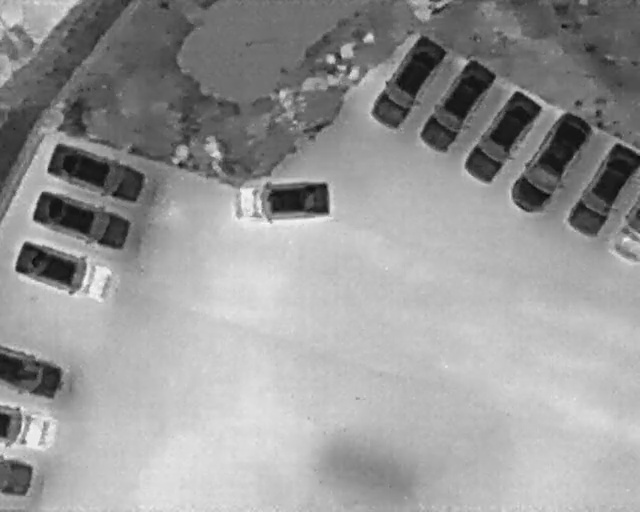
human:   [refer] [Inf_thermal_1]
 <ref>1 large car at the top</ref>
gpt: <box>[[60, 6, 66, 26, 123]]</box>

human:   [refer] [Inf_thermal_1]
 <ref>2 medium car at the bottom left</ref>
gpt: <box>[[1, 77, 8, 89, 2], [0, 89, 5, 96, 2]]</box>

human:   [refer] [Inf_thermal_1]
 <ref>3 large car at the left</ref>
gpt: <box>[[11, 23, 18, 44, 18], [9, 32, 16, 52, 18], [6, 43, 13, 62, 18]]</box>